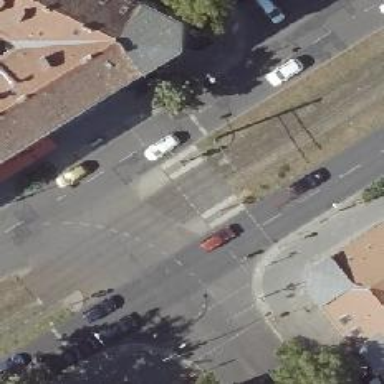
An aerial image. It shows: Tram level crossing on railway.